Question: I have problems when try to import <URL>, i can import my own module but still have troubles when import pywhois. I moved the pywhois folder in my project folder , the screentshot is below:

This is the import and calling statment below:
import part:
'''
from pywhois import *
'''
calling part:
'''
w = whois('hackbo.com')
self.response.out.write(w)
'''
The problems is it will always throw a http 500 error, error text is below:
'''
Traceback (most recent call last):
File "/home/li/Desktop/google_appengine/google/appengine/ext/webapp/__init__.py", line 700, in __call__
handler.get(*groups)
File "/home/li/Desktop/google_appengine/domain/main.py", line 43, in get
w = whois('hackbo.com')
File "pywhois/__init__.py", line 12, in whois
text = nic_client.whois_lookup(None, domain, 0)
File "pywhois/whois.py", line 157, in whois_lookup
result = self.whois(query_arg, nichost, flags)
File "pywhois/whois.py", line 100, in whois
s = socket.socket(socket.AF_INET, socket.SOCK_STREAM)
AttributeError: 'module' object has no attribute 'socket'
'''
What is this error means? why i could import my own module but can not import pywhois?
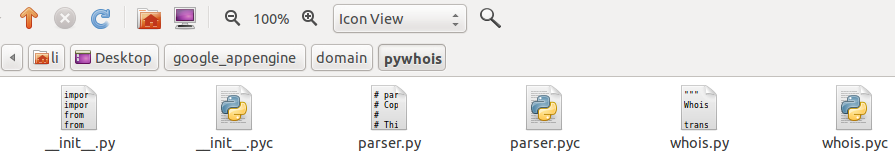
Answer: Google App Engine doesn't support the 'socket' module, which 'pywhois' uses. It allows you to 'import socket', but <URL>.